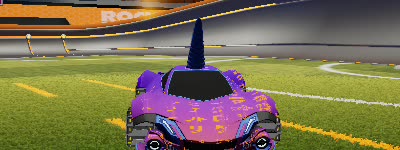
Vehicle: werewolf